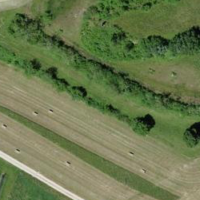
EUNIS habitat code: 52
Species observed at this site:
Euphorbia cyparissias
Chiasmia clathrata
Tussilago farfara